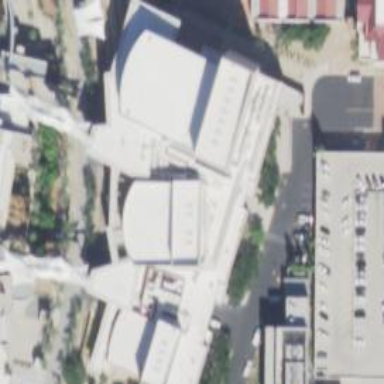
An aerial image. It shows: Arts centre located in building.